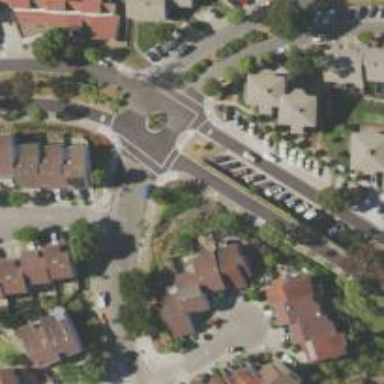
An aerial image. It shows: Roundabout on residential road.